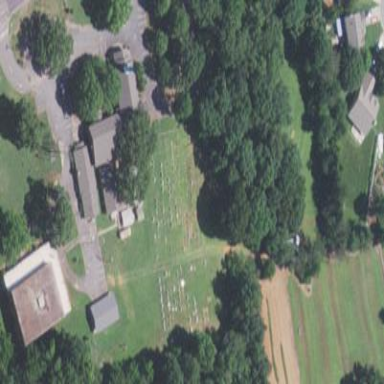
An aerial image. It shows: Cemetery.